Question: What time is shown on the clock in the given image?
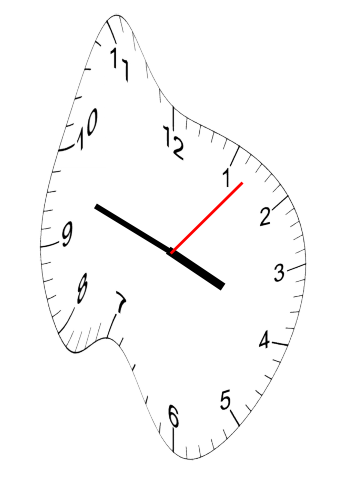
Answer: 03:48:07